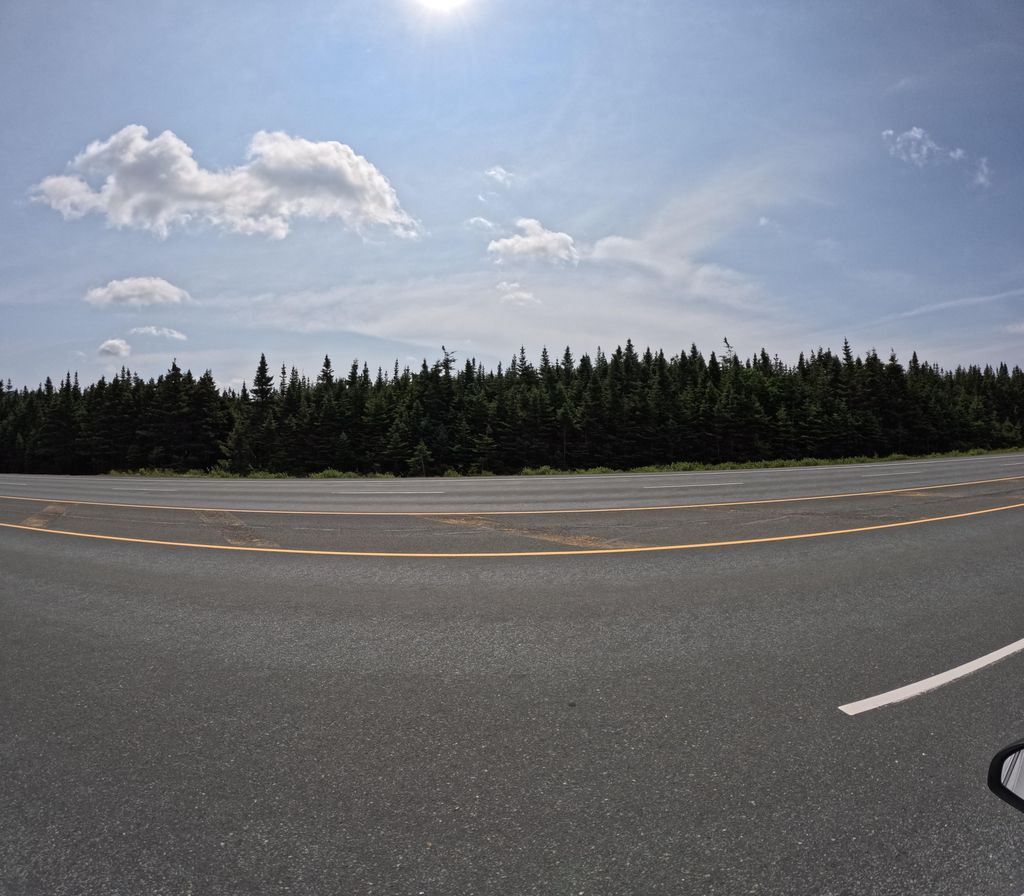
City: st_johns